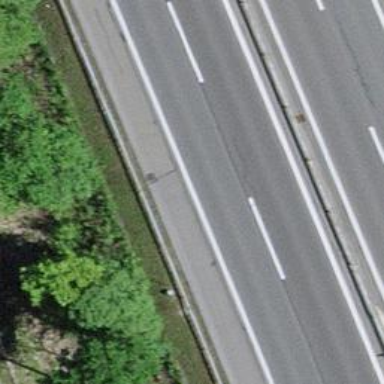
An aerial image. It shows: Motorway.